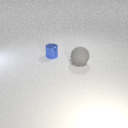
small blue metal cylinder behind large gray rubber sphere